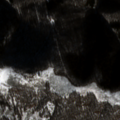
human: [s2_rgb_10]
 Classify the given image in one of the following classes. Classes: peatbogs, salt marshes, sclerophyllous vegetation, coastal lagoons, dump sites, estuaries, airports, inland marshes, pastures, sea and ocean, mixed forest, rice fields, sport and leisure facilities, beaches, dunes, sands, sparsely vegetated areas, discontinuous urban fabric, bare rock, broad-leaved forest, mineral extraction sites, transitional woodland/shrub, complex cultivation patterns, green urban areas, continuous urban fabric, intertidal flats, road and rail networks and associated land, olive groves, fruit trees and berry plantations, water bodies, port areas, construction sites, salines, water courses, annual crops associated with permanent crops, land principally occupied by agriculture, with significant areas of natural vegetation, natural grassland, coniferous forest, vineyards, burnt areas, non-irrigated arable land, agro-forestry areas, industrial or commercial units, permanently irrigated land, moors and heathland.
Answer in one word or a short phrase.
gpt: broad-leaved forest, transitional woodland/shrub